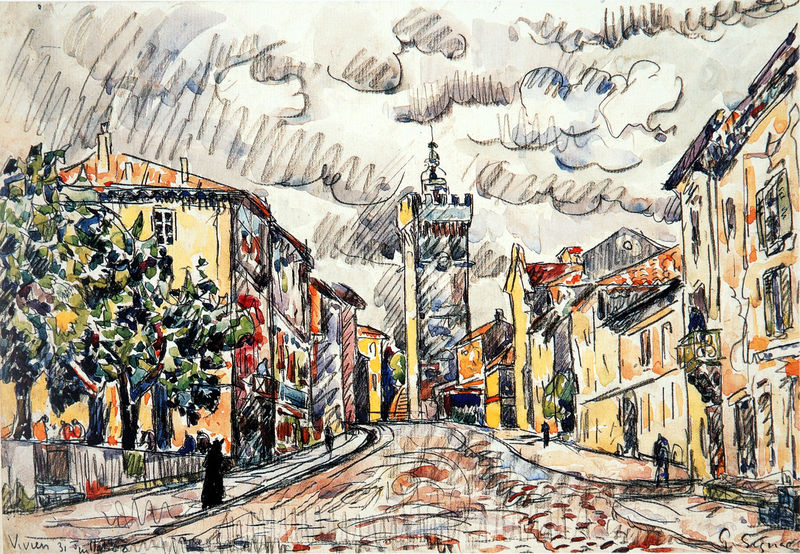
Titel: Viviers. La tour, Viviers. Der Turm
Künstler: Paul Signac
Standort: Little Rock
Institution: Arkansas Arts Center Foundation Collection
Schlagwörter: baum, blau, himmel, laub, mann, weiß, wolken, aquarell, bäume, gelb, grün, landschaft, menschen, stadt, braun, bunt, fenster, frau, fussgänger, grau, hut, orange, schwarz, skizze, strasse, zeichnung, dach, gebäude, haus, rot, weg, wolke, leute, mensch, signatur, häuser, nass, kirche, figur, mantel, personen, rosa, fensterläden, kamine, schornstein, turm, garten, balkon, farbig, pfütze, sommer, wellen, ansicht, fassade, fassaden, ort, passanten, pflaster, modern, dorf, dächer, mauer, schornsteine, grafik, lila, violett, linien, platz, regentag, treppe, treppen, architecture, balcony, blue, church, men, oil, people, red, stairs, steps, white, window, women, black, figures, france, green, grey, painting, portrait, wall, windows, yellow, uhr, picture, brown, perspective, striche, gestalt, zinnen, balkone, ortschaft, regen, tusche, fensterladen, bürgersteig, gehsteig, kohle, windig, schraffur, schrafur, gehweg, pavement, trottoir, bleistift, fussweg, stift, flecken, sad, smoke, regenwolken, fluchtpunkt, cloud, clouds, life, man, sky, stone, tree, house, landscape, water, houses, lane, roof, roofs, street, tower, trees, signac, garden, path, road, drawing, paper, castle, color, impressionism, expressionist, line, sketch, walking, french, pen, cloudy, storm, clock, abstract, fence, town, bund, italy, person, city, paul signac, vorzeichnung, zinnenkranz, ink, aquarelliert, buildings, place, vorgarten, coloured, walk, watercolor, watercolour, art, colorful, colors, colours, farbflecken, signature, pencil, rain, weather, auqrelliert, bevölkerung, bewohner, fassadeh, fußgängerweg, viven, vivien, wehrturm, lines, figure, steam, walkers, rough, charcoal, colour, graffiti, chimney, cityscape, spire, sidewalk, fog, verwaschen, stones, rainy, world, scribble, gestallt, europe, schloss, ugly, cobblestones, street scene, streetscape, rooftops, walkway, cobblestone, mess, florence, bell tower, 20. jahrhundert, e, ht, roads, nun, vibrant, palazzo della signatura, loose, rapid, stree, bright colorus, neighborhood, doodle, live, toen, cobble, mideval, cty, clowds, cobbles, cloudy street black human figure, tower at the back, colorful city scape, clock tower, battlement, footpath, blurring, tableau, schwarzer mensch, alleyt, rapist, gouche